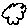
Label: cloud